Question:
I uploaded the screenshot, I am setting the (static)tableview cell selection style to blue, but it doesn't work when I run the simulator, it is still the grey color. Then I tried the code cell.selectionStyle, but it also does not work. Am I doing wrong? or understanding wrong on this issue? I tried the code using ".contentView.backgroundColor" to set the background when I select or de-select a cell, it works,....but why the "cell.selectionStyle" does not work? AS I understand, it is right the background color when I select a cell.
Below is what(code) I tried to set the selection style. My focus is also on the interface as the picture showed.
'''
override func tableView(_ tableView: UITableView, didSelectRowAt indexPath: IndexPath) {
print("I select it")
let selectedCell:UITableViewCell = tableView.cellForRow(at: indexPath)!
selectedCell.selectionStyle = .blue
}
'''
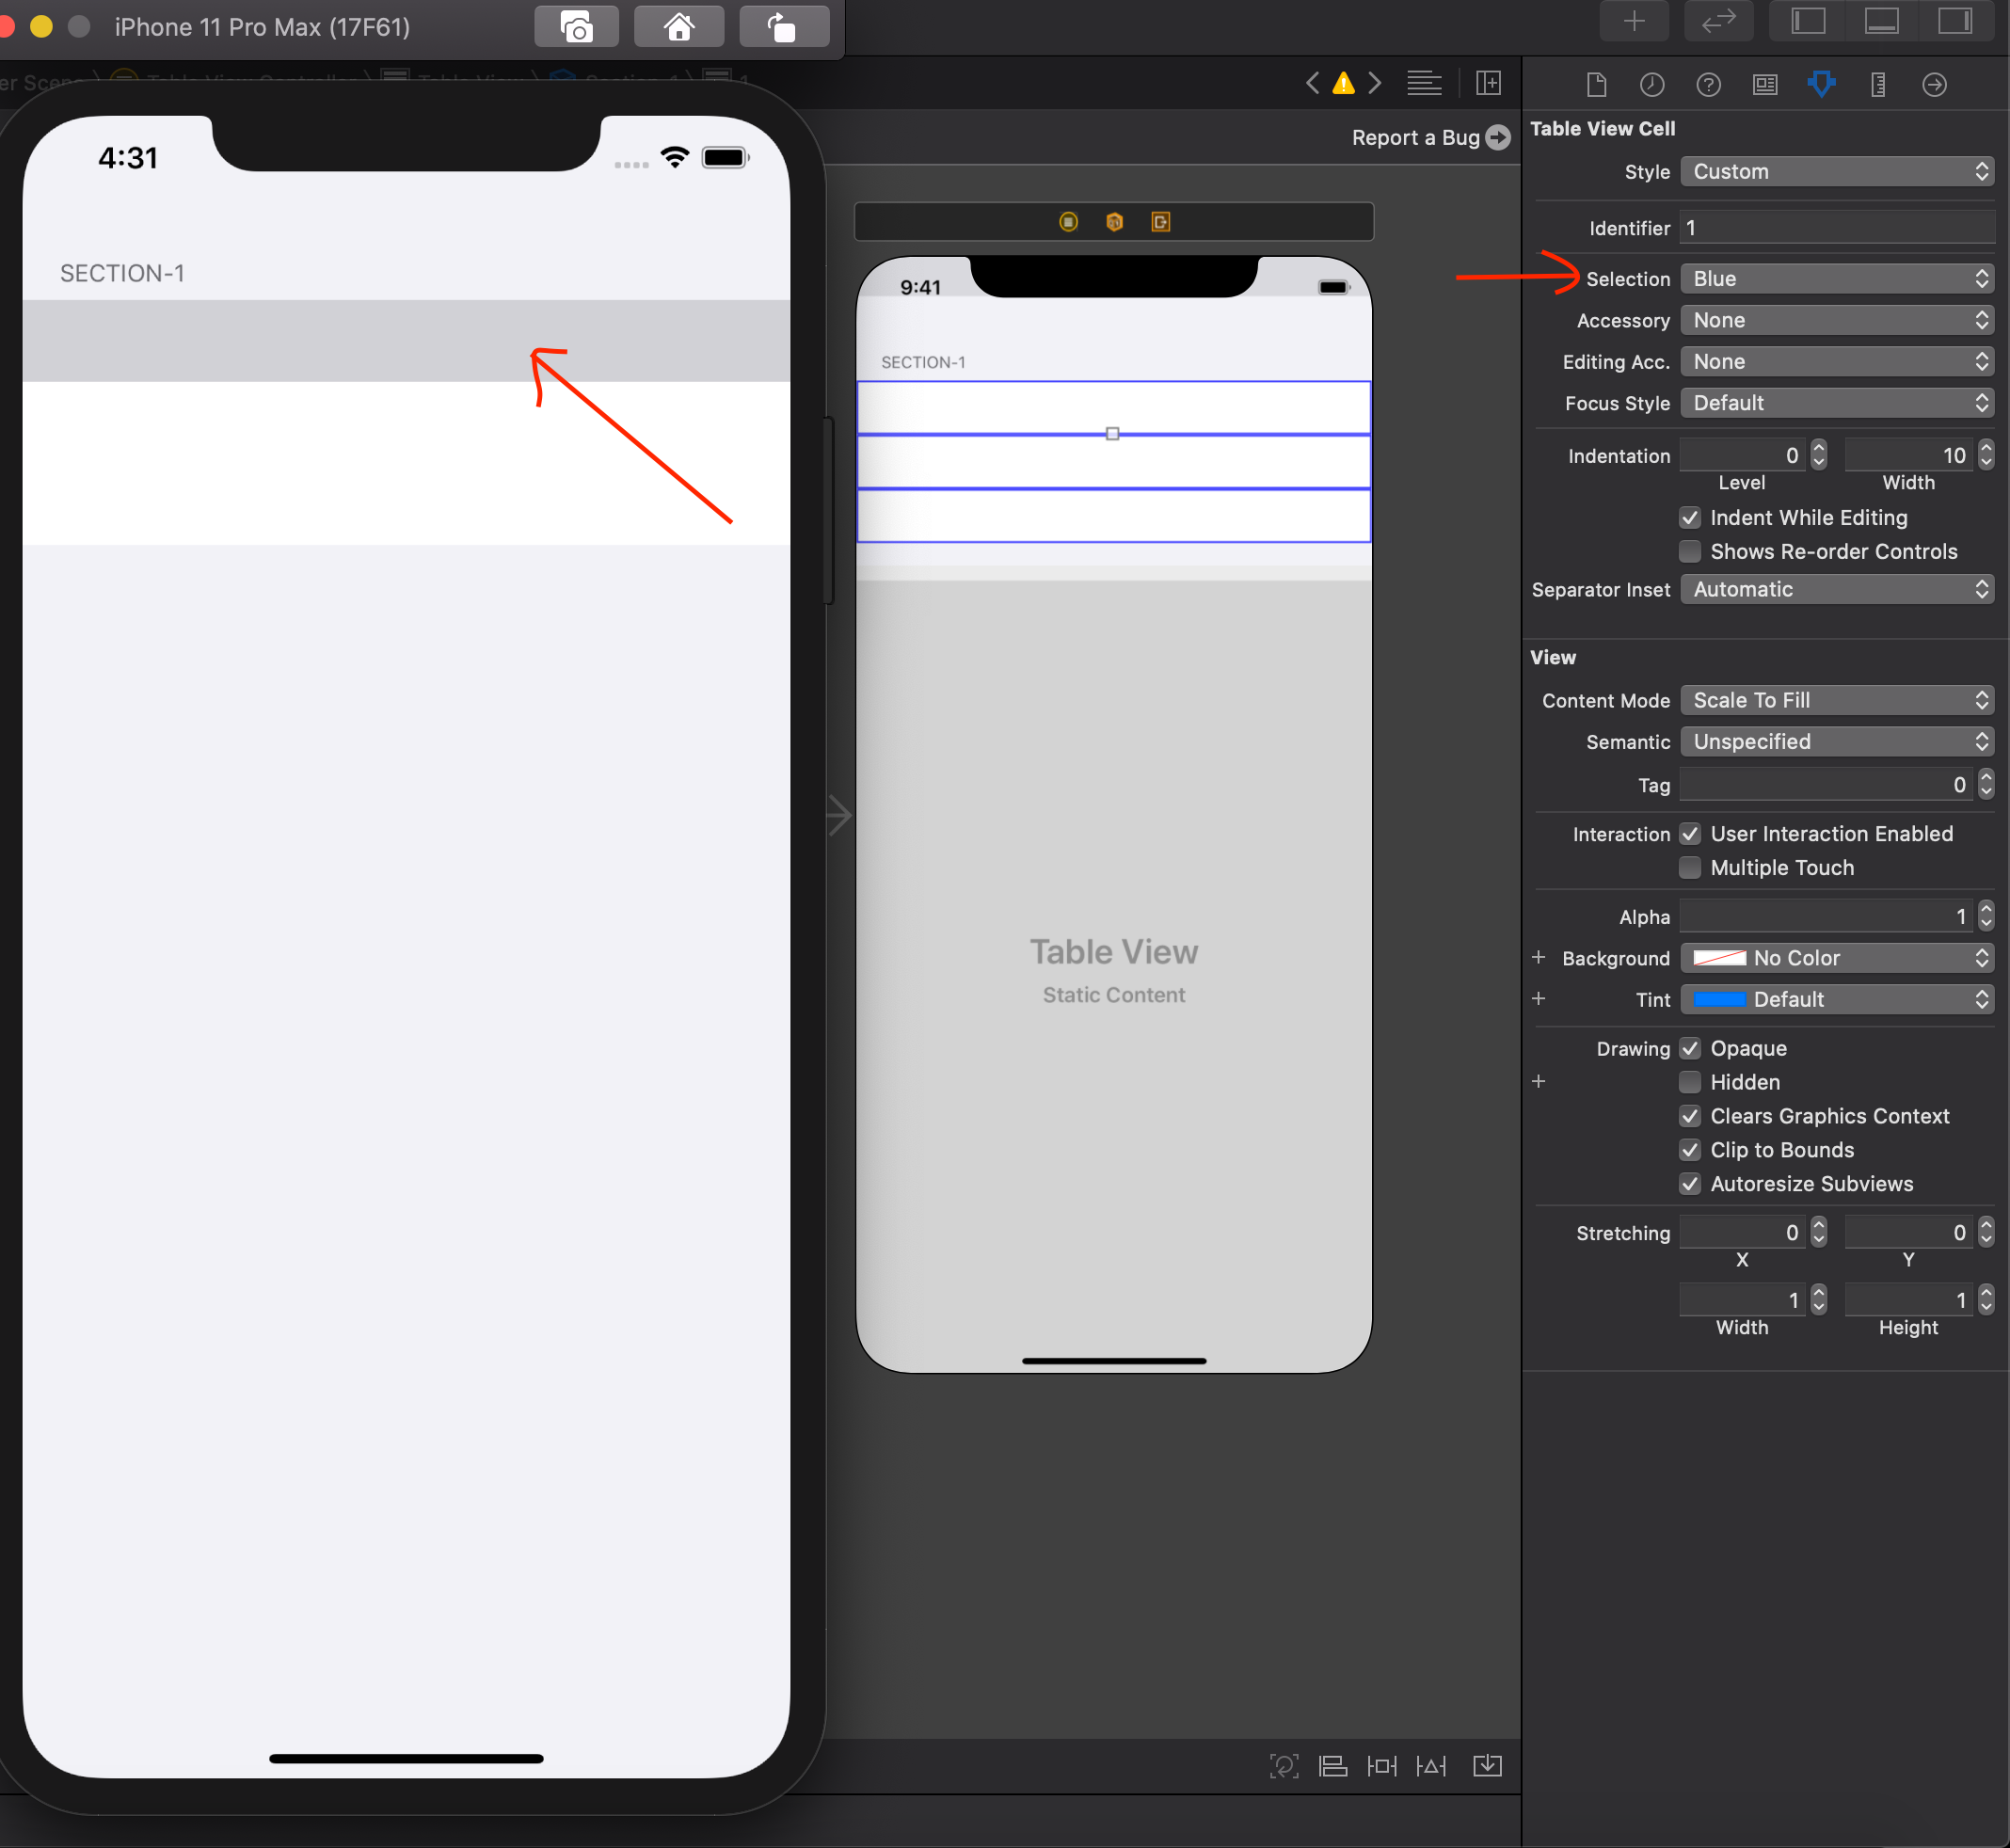
Answer: You can try this code
'''
let backgroundView = UIView()
backgroundView.backgroundColor = UIColor.blue
cell.selectedBackgroundView = backgroundView
'''